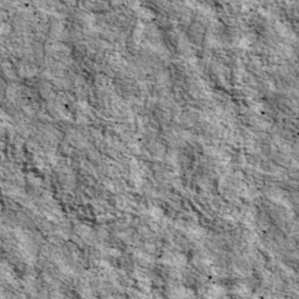
Label: non_frost